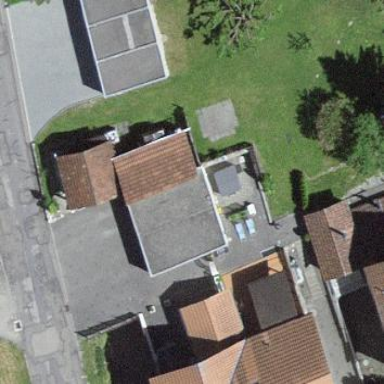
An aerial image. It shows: Garage building.